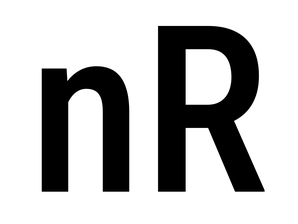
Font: Roboto_Condensed_Medium